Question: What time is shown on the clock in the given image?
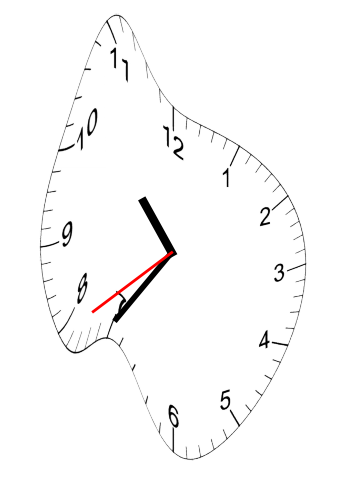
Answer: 10:35:39